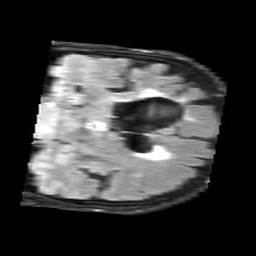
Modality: FLAIR
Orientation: coronal
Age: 54
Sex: female
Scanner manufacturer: siemens
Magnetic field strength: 3 T
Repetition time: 9 s
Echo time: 0.099 s